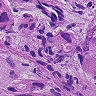
Metastatic tissue present: yes